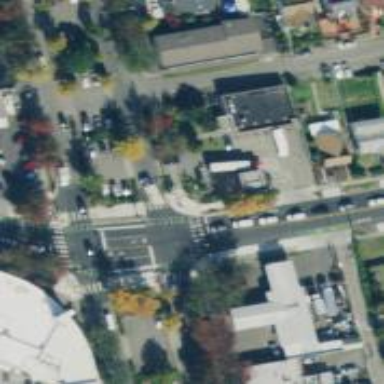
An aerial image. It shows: Marked and controlled road crossing.